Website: home-depot
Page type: payment
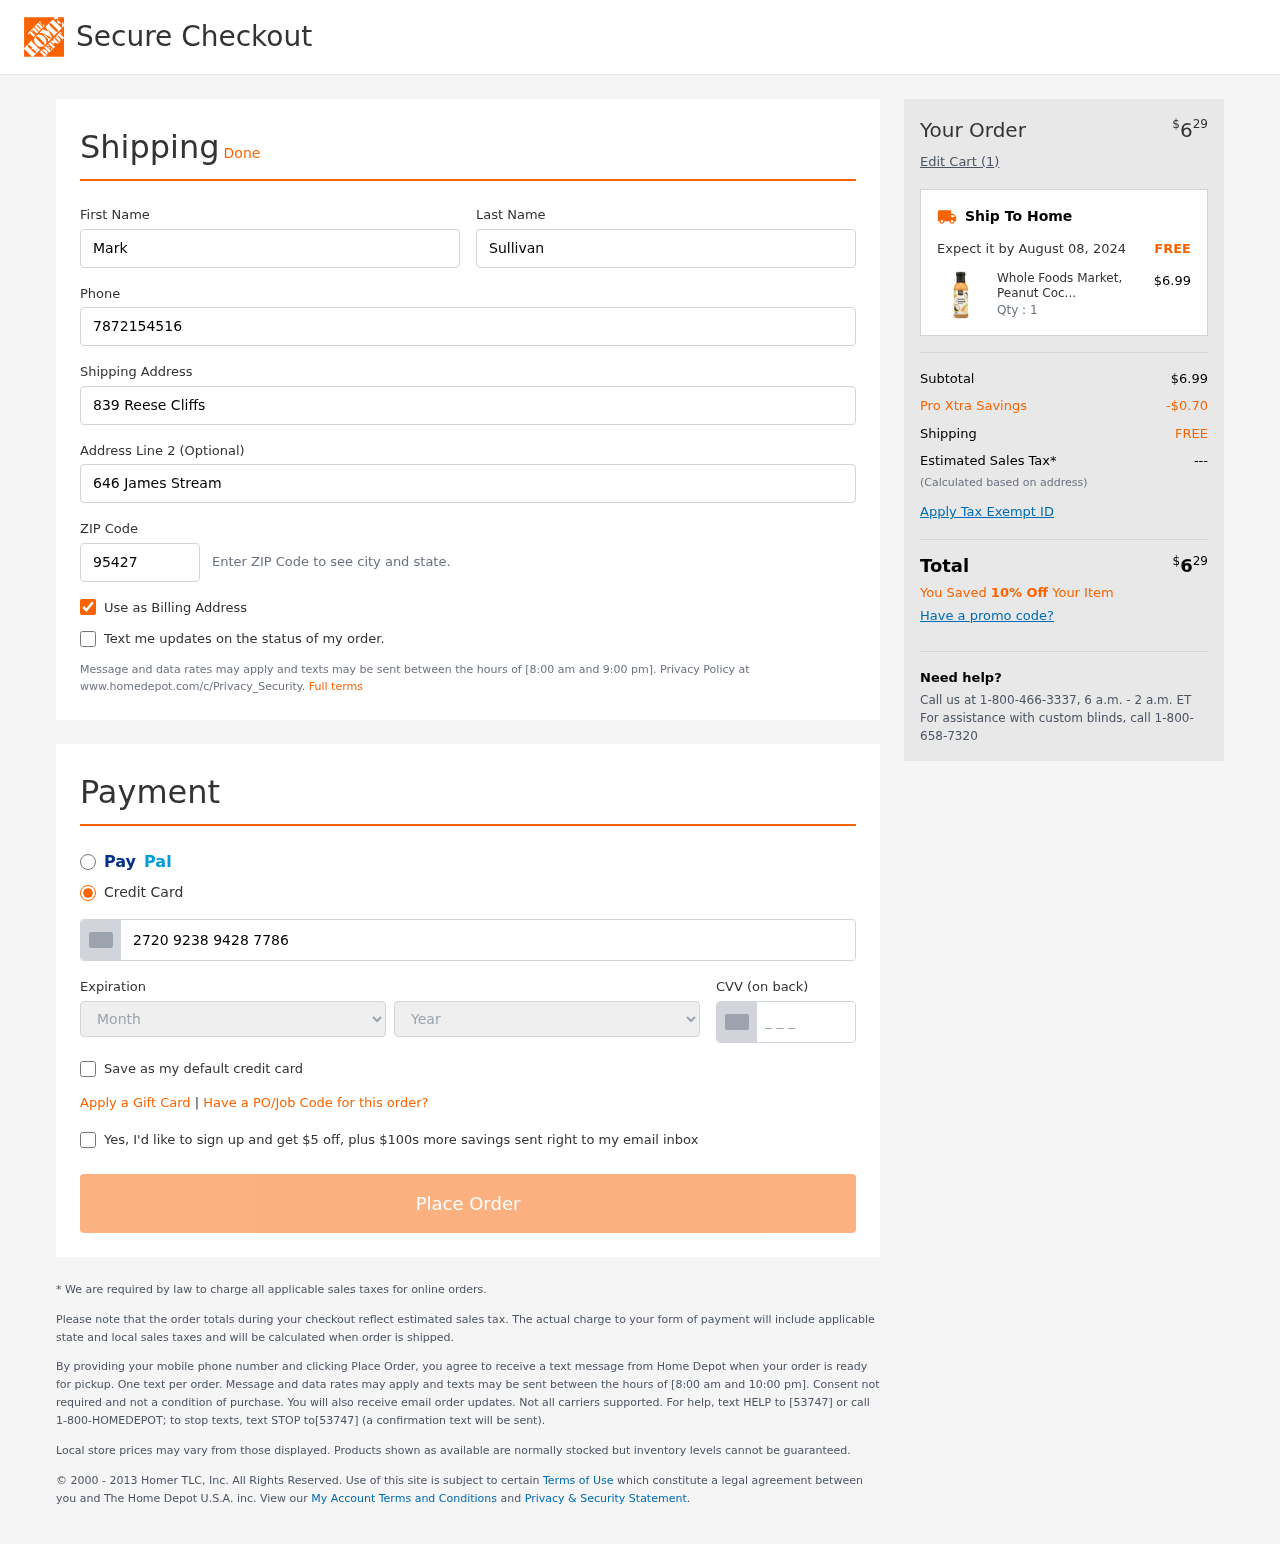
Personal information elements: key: PII_CARD_CVV
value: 590
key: PII_CARD_EXPIRY_MONTH
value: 06
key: PII_CARD_EXPIRY_YEAR
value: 29
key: PII_CARD_NUMBER
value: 2720 9238 9428 7786
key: PII_FIRSTNAME
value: Mark
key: PII_LASTNAME
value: Sullivan
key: PII_PHONE
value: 7872154516
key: PII_POSTCODE
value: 95427
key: PII_STREET
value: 839 Reese Cliffs
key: PII_STREET2
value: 646 James Stream
Product elements: key: PRODUCT1_NAME
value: Whole Foods Market, Peanut Coconut Sauce, 13.5 Ounce
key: PRODUCT1_PRICE
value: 6.99
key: PRODUCT1_QUANTITY
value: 1
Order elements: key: ORDER_TOTAL
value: $629
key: ORDER_NUM_ITEMS
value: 1
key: ORDER_DELIVERY_DATE
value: August 08, 2024
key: ORDER_SUBTOTAL
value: $6.99
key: ORDER_DISCOUNT
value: -$0.70
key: ORDER_SHIPPING_COST
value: FREE